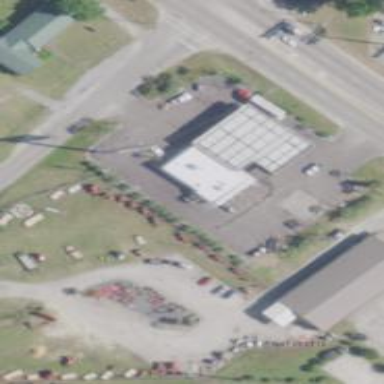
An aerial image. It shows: Convenience shop.